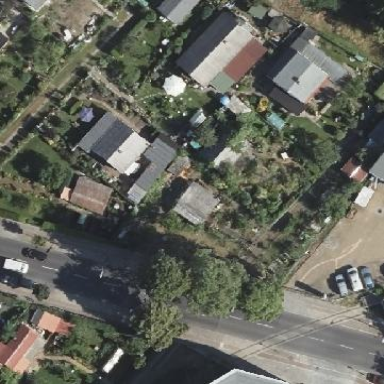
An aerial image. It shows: Plot in the allotments.